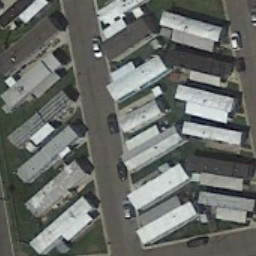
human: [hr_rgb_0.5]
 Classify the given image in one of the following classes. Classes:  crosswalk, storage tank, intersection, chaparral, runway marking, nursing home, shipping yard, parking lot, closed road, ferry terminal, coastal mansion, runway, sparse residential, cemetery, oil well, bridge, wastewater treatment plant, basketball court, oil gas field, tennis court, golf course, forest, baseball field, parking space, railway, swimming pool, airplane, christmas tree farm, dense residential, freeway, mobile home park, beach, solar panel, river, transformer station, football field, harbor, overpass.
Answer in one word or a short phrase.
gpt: mobile home park